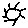
Label: sun